Field crop: maize
Growth stage: 2
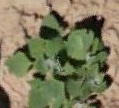
Species: chenopodium